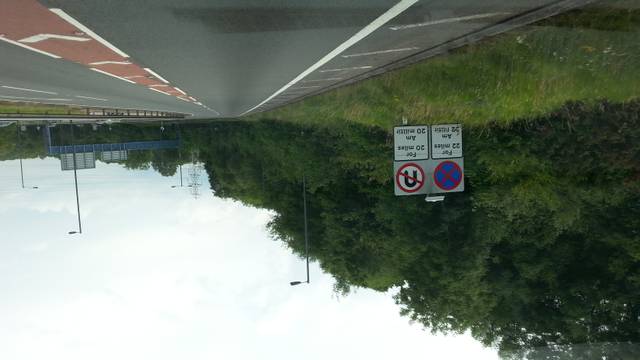
Region: United Kingdom
Coordinates: 51.603, -2.926